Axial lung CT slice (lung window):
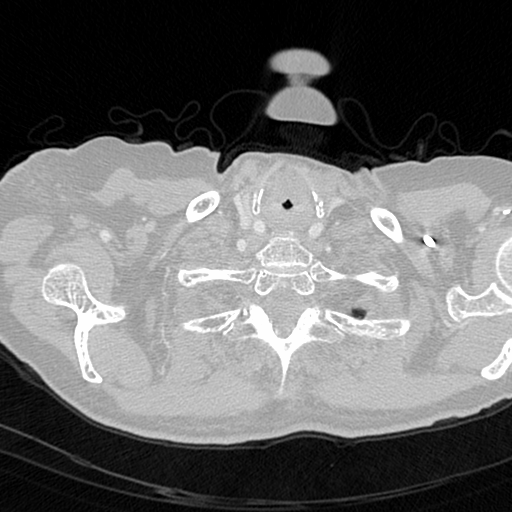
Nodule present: no